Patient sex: M
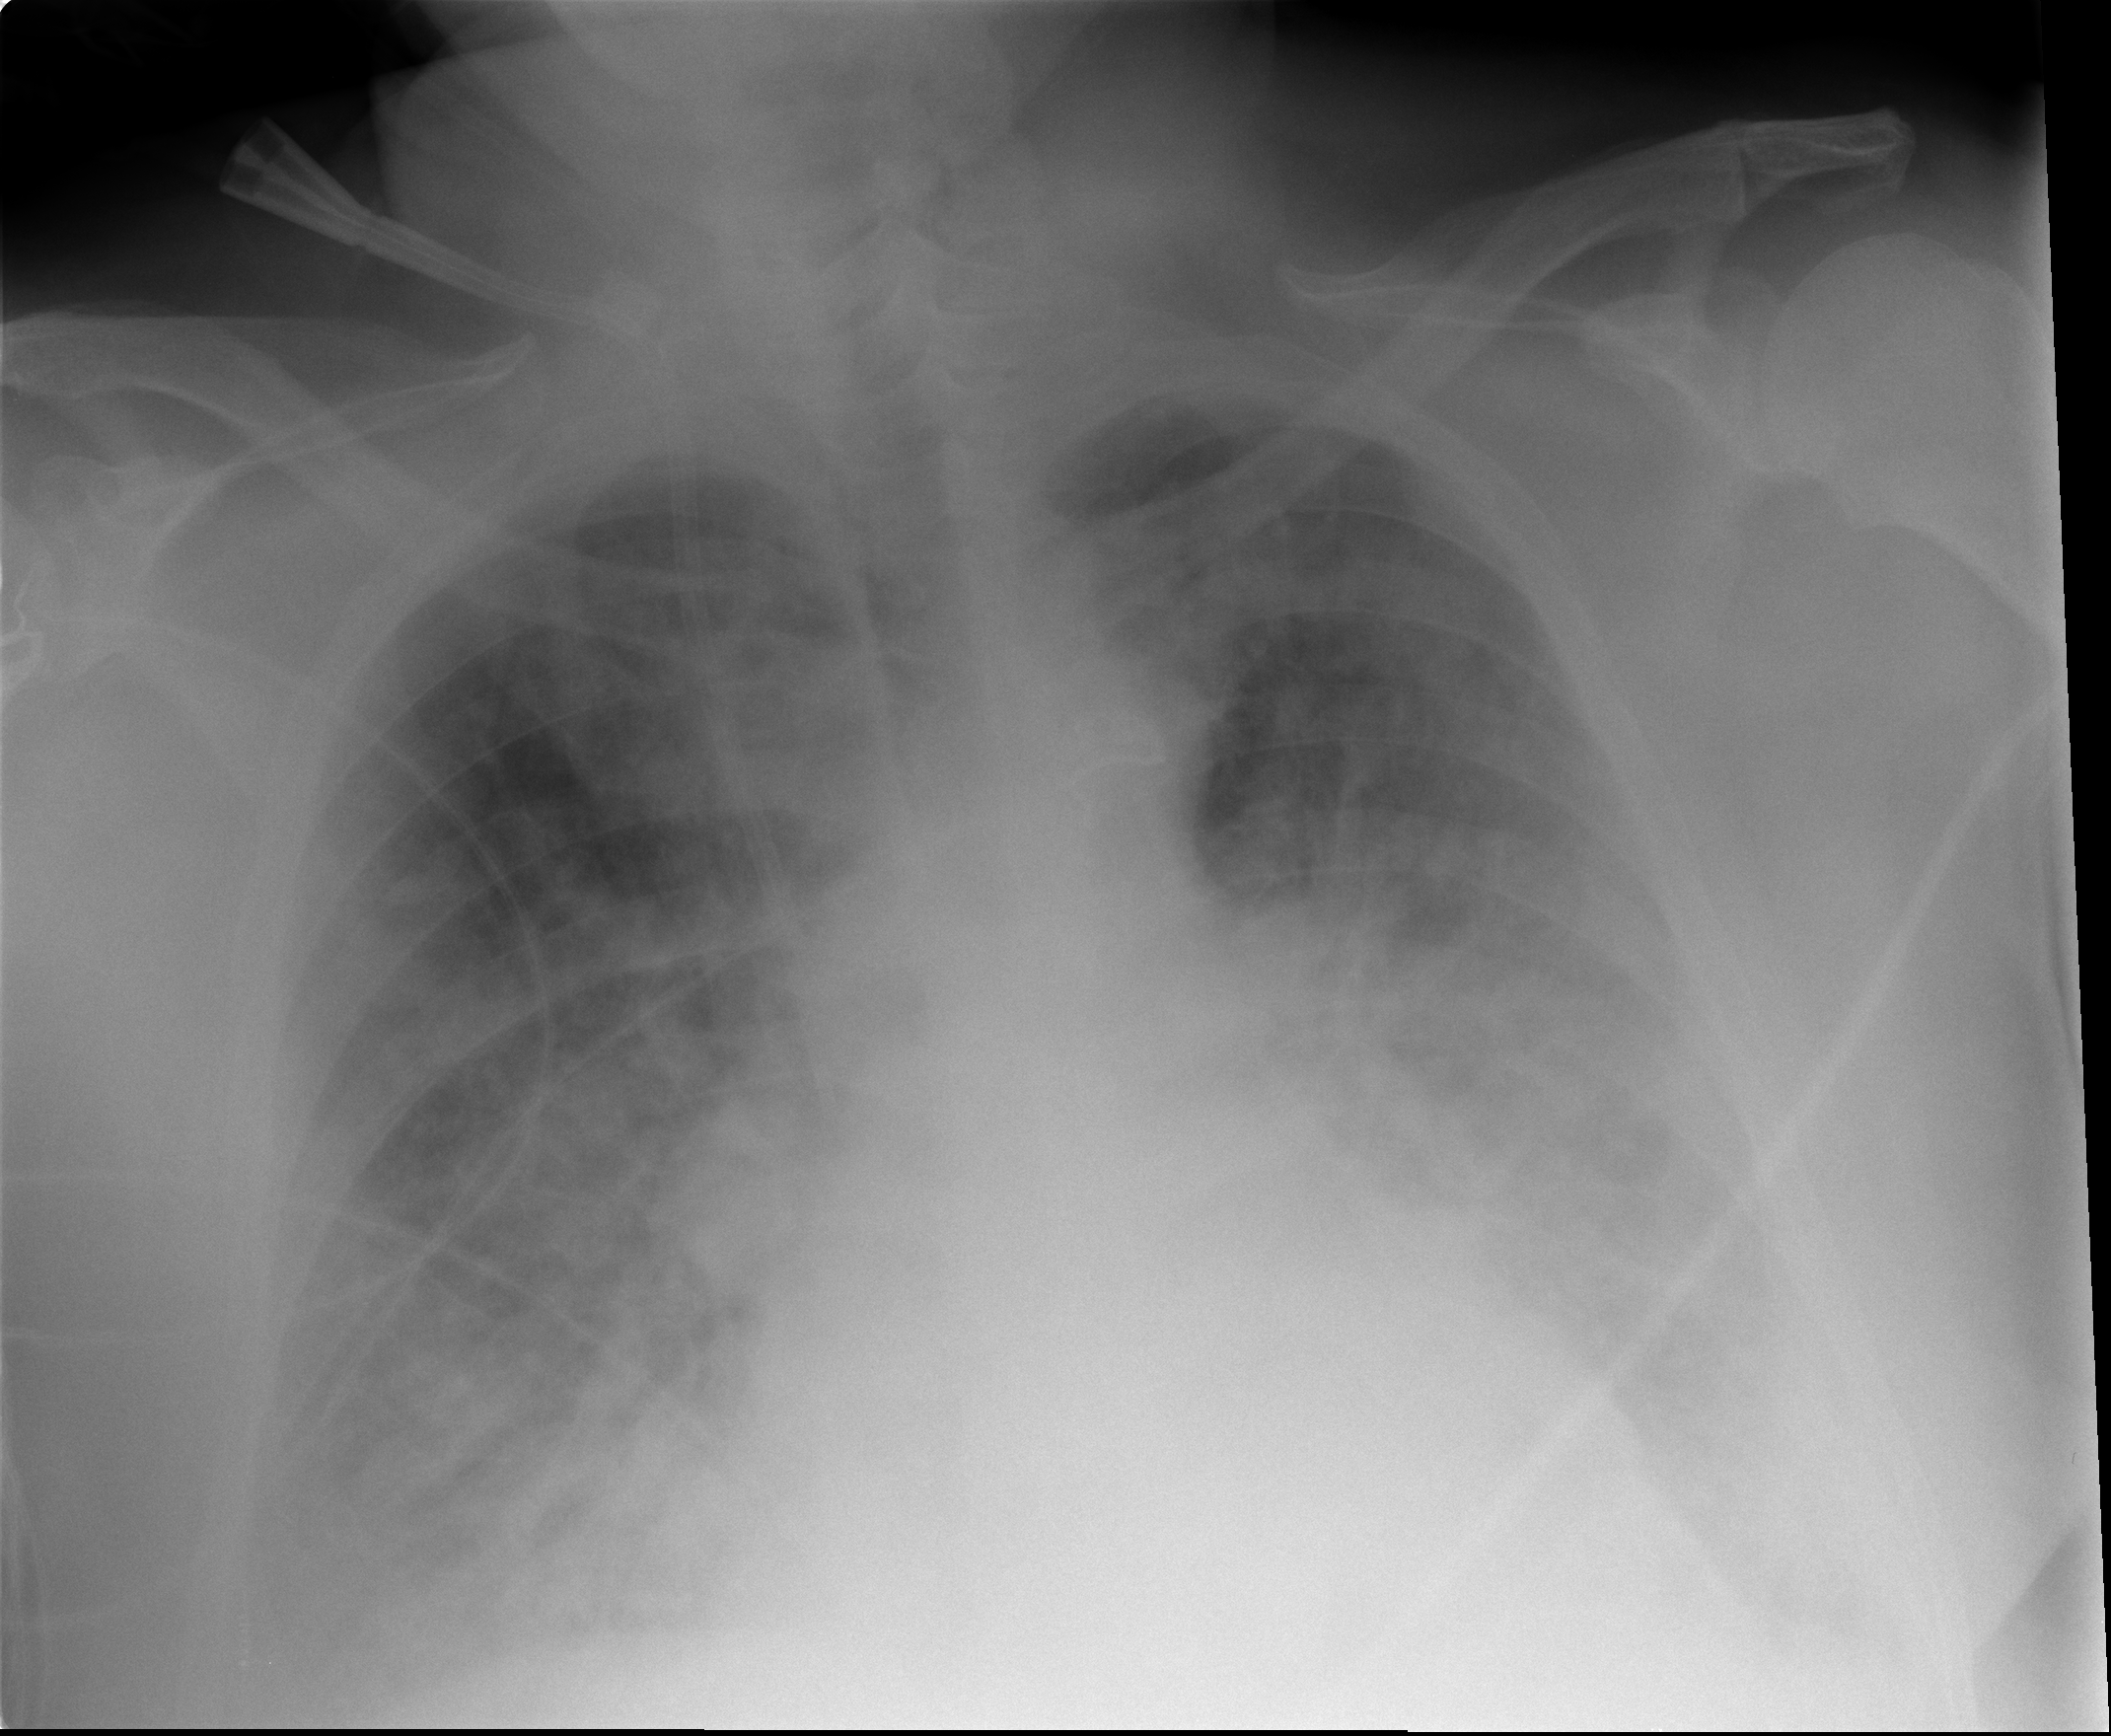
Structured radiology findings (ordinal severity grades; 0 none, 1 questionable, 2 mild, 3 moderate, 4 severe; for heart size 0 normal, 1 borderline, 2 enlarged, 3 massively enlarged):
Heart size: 0
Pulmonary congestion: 3
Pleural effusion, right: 3
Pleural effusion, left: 3
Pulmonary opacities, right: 3
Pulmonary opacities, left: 3
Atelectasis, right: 2
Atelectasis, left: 2